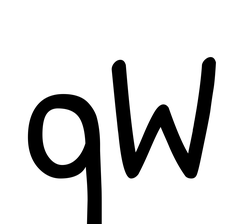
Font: PatrickHand-Regular